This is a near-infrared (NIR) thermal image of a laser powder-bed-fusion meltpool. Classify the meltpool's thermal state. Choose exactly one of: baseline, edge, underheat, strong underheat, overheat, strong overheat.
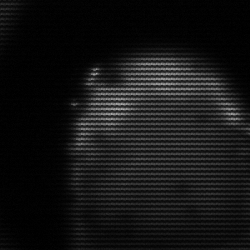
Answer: edge